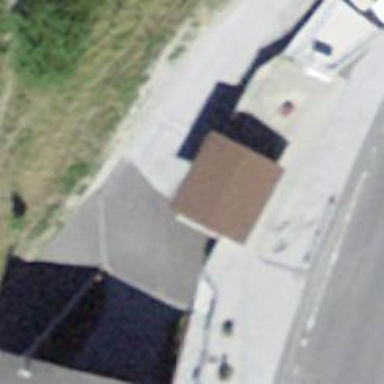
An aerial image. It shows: Fuel station.